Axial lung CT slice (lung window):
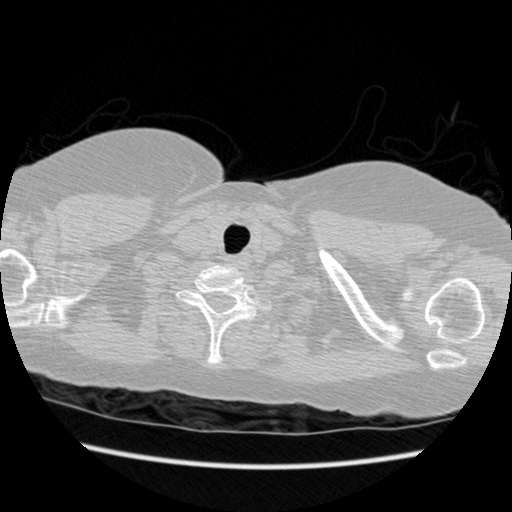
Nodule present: no